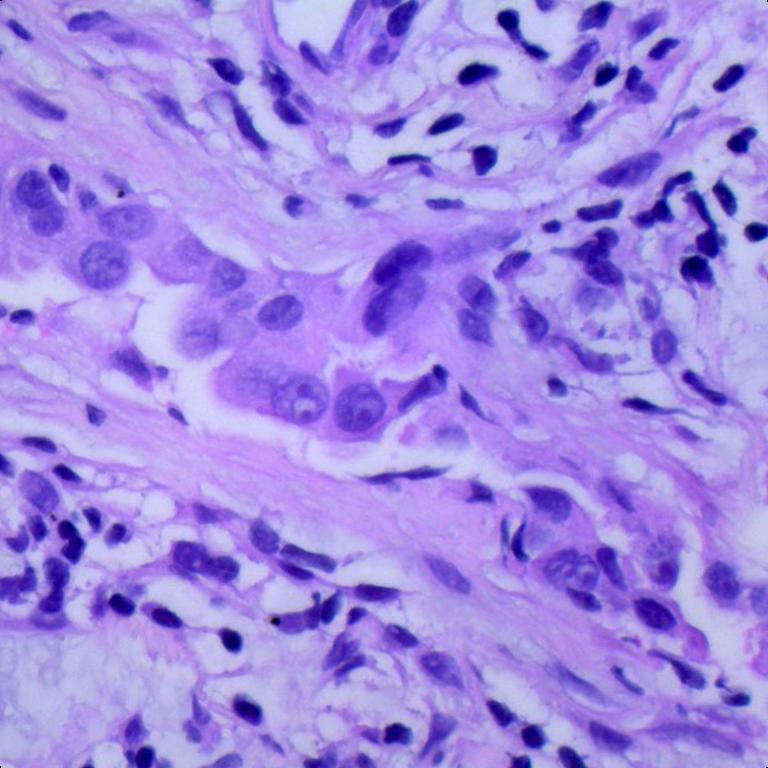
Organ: lung
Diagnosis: adenocarcinomas